Question: I have a small problem with play-framwork (1.2.4).
I want to have a tag inherit another tag, and this one be included in a html page extending another web page. The best way to explain is with a schema :

However, it did not work the way I want. In fact, the extends in the test.tag file seems to overwrite the one in Screen.html. Then, the content of all the Screen.html is included in the block.tag '#{doLayout /}' instead of in the one of main.html
Is there any way to do what I want ?
Thanks.
---
Here is the sources :
'''
<html xmlns="http://www.w3.org/1999/xhtml" xml:lang="fr" lang="fr">
<body>
#{doLayout /}
</body>
</html>
'''
'''
#{extends 'main.html' /}
<div id="Screen.html">
#{test /}
</div>
'''
'''
#{extends 'tags/block.tag' /}
test.tag
'''
'''
<div id="test">
#{doLayout /}
</div>
'''
'''
<div id="test">
<div id="Screen.html">
test.tag
</div>
</div>
'''
As you can see, the main.html is not included and the the Screen is included in the block. Any ideas ?
---
For information, the wanted output :
'''
<html xmlns="http://www.w3.org/1999/xhtml" xml:lang="fr" lang="fr">
<body>
<div id="Screen.html">
<div id="test">
test.tag
</div>
</div>
</body>
</html>
'''
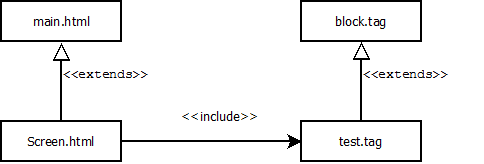
Answer: You can try using #{extends /} in your templates but not use them in tags.
To have some more flexibility in building tags on top of another, you could do:
test.tag:
'''
#{block }
test.tag
#{/block}
'''
and block.tag:
'''
<div id="test">
#{doBody /}
</div>
'''
with this you are passing part of the body from a test.tag to a block.tag and inserting it somewhere in block.tag using #{doBody /}